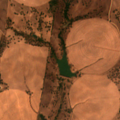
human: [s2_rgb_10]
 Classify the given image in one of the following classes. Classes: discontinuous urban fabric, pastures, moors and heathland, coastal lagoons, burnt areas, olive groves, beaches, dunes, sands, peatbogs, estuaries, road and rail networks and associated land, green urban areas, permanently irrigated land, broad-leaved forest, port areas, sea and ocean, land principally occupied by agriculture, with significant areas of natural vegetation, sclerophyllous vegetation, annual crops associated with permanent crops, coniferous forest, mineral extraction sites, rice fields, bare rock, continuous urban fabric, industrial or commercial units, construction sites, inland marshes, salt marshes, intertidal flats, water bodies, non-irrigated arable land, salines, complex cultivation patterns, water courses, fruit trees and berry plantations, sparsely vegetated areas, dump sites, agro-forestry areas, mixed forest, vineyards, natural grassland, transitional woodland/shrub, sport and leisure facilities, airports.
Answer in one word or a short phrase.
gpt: permanently irrigated land, agro-forestry areas